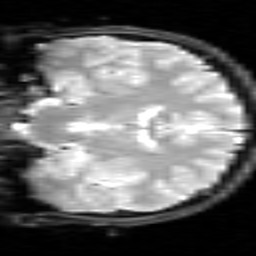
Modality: inplaneT2
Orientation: coronal
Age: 19
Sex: male